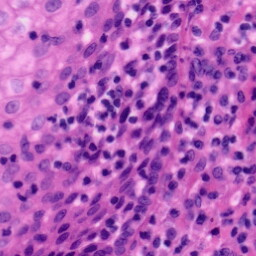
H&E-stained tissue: Tonsil